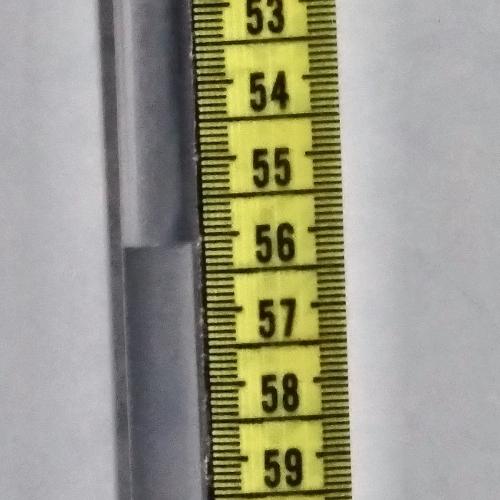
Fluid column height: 56.1 cm